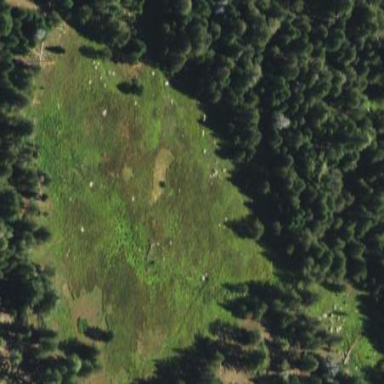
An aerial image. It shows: Wet meadow with grassland vegetation.